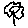
Label: flower